Question: My app is using jQuery to add lots of DOM elements on the fly. All these elements are put into a main container div.
Then, every time a new page is shown, this container div is removed using jQuery's remove();
The problem is, it seems that all the children of this container div still seem to be listed under "Nodes" in Chrome's devtools timeline.
The longer I run my app, the more DOM elements I'm creating! But when looking at the HTML source, the nodes aren't there.

My code:
'''
// creating lots of jquery elements and appending them to maincontainer
var elm = document.createElement("DIV");
var jq = jQuery(elm).text("hello");
maincontainer.append(jq);
// then, the main container(also a jquery object) is removed using
maincontainer.remove();
'''
What is wrong with clearing DOM nodes from memory this way? Why are they retained under "nodes"?
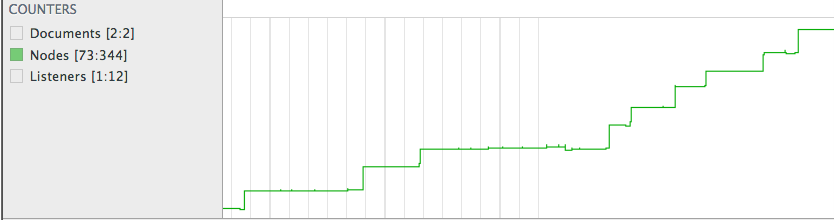
Answer: After removing the elements from page, just clear the variables also.. so the elements which are stored internally also gets cleaned.. If the element is stored in 'divElements' variable,
'''
divElements.remove();
divElements = null;
'''
I don't know it may a solution for you... but it works in my application..